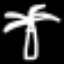
Label: palm tree